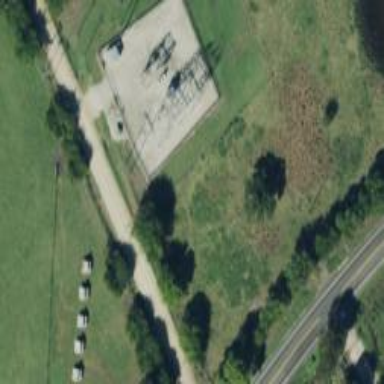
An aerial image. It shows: Distribution level power substation surrounded by fence.